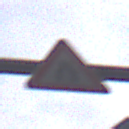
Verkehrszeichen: VerengteFahrbahn
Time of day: MorningAfternoon
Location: Outdoor (Urban)
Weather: PartlyCloudy
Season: NotSpecified
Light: Natural